【题型】选择题　【知识点】向量　【难度】medium
（2026·广安一模）冰球运动是一种以冰刀和冰球杆为工具，在冰上进行的相互对抗的集体性竞技运动。运动员小华以球杆击球，使冰球从点\(A\)出发，沿\(AB\)，\(BC\)，\(CD\)运动至点\(D\)，已知\(AB=3\)，\(BC=1\)，\(CD=2\)，\(\overrightarrow{BC}\cdot\overrightarrow{CD}=-1\)，且\(AB \mathbin{/\!/} CD\)，则冰球位移的大小是（\quad）

\vspace{1em}
\noindent
A. \(\sqrt{31}\) \quad B. \(\sqrt{29}\) \quad C. \(\sqrt{23}\) \quad D. \(\sqrt{21}\)

\vspace{2em}
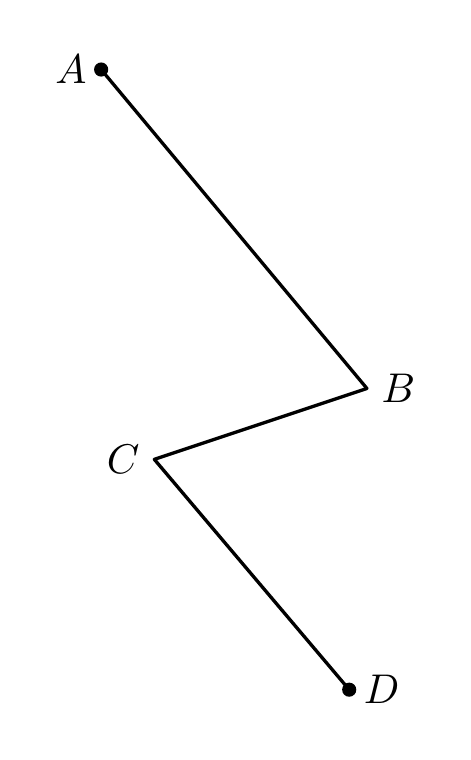
【解答】
\noindent
【答案】\(D\)

\vspace{1em}
\noindent
【分析】根据条件代入数量积公式，计算\(|\overrightarrow{AD}|=\sqrt{(\overrightarrow{AB}+\overrightarrow{BC}+\overrightarrow{CD})^2}\)，即可求解。

\vspace{1em}
\noindent
【解答】解：因为冰球从点\(A\)出发，沿\(AB\)，\(BC\)，\(CD\)运动至点\(D\)，

又\(AB=3\)，\(BC=1\)，\(CD=2\)，\(\overrightarrow{BC}\cdot\overrightarrow{CD}=-1\)，且\(AB \mathbin{/\!/} CD\)，

所以\(\overrightarrow{BC}\cdot\overrightarrow{CD}=|\overrightarrow{BC}||\overrightarrow{CD}|\cos(\pi-\angle BCD)=-1\)，

所以\(1\times 2\times(-\cos\angle BCD)=-1\)，

所以\(\cos\angle BCD=\frac{1}{2}\)，所以\(\angle BCD=\frac{\pi}{3}\)，

因为\(AB \mathbin{/\!/} CD\)，所以\(\angle ABC=\frac{\pi}{3}\)，

所以\(|\overrightarrow{AD}|=\sqrt{(\overrightarrow{AB}+\overrightarrow{BC}+\overrightarrow{CD})^2}=\sqrt{\overrightarrow{AB}^2+\overrightarrow{BC}^2+\overrightarrow{CD}^2+2(\overrightarrow{AB}\cdot\overrightarrow{BC}+\overrightarrow{AB}\cdot\overrightarrow{CD}+\overrightarrow{BC}\cdot\overrightarrow{CD})}\)

\(=\sqrt{9+1+4+2\times\left[3\times 1\times\left(-\frac{1}{2}\right)+3\times 2+(-1)\right]}=\sqrt{21}\)。

故选：\(D\)。

\vspace{1em}
\noindent
【点评】本题考查向量数量积的综合应用，属中档题。